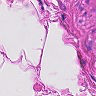
Metastatic tissue present: no